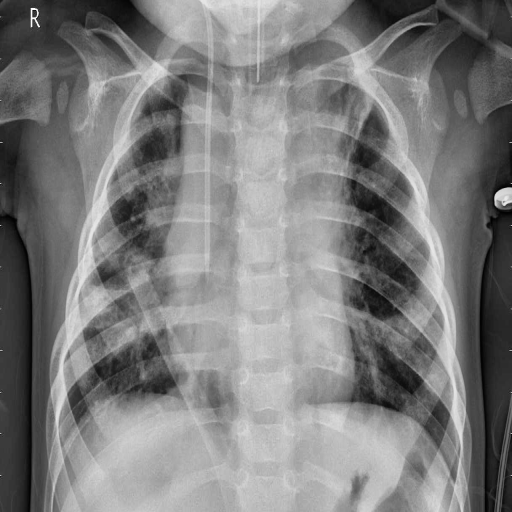
Finding: PNEUMONIA